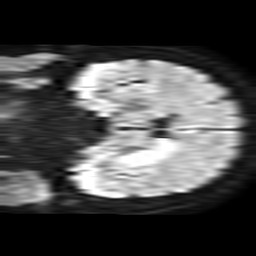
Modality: TRACE
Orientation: coronal
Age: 59
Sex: female
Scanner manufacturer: philips
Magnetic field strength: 1.5 T
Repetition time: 3.398 s
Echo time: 0.06922 s